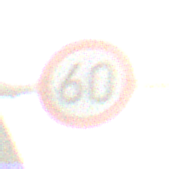
Verkehrszeichen: Geschwindigkeit60
Umgebung: Outdoor, Suburban
Tageszeit: SunriseSunset
Wetter: PartlyCloudy
Licht: Natural
Jahreszeit: NotSpecified
Kontrast: MediumContrast